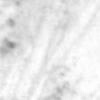
Label: no_change